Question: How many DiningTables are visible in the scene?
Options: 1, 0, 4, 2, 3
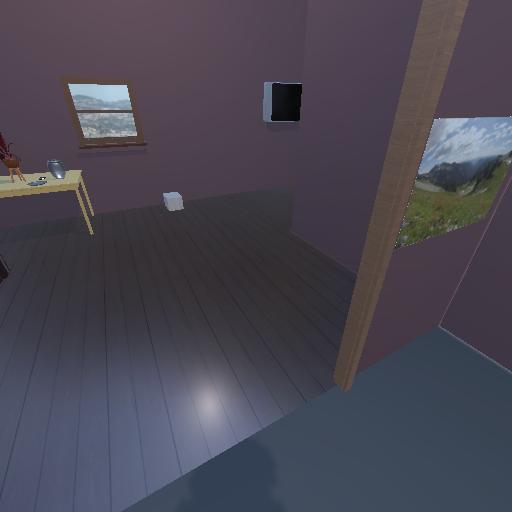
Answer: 1